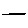
Label: line